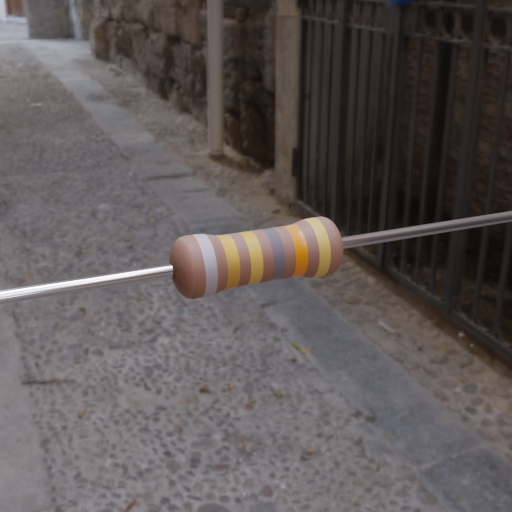
Resistor colour bands (in order): silver, gold, gold, gray, orange, gold